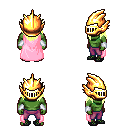
a pixel art fantasy rpg character, male body template, orc, green skin, pink cape, magenta pants, gold long hairstyle, gold helm, white cloth bracers, ghillies, four views (front, back, left, right), 2x2 character sprite sheet, small pixel art, hard edges, no anti-aliasing